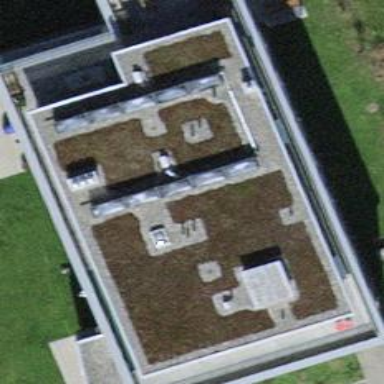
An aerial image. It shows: Building with flat roof.